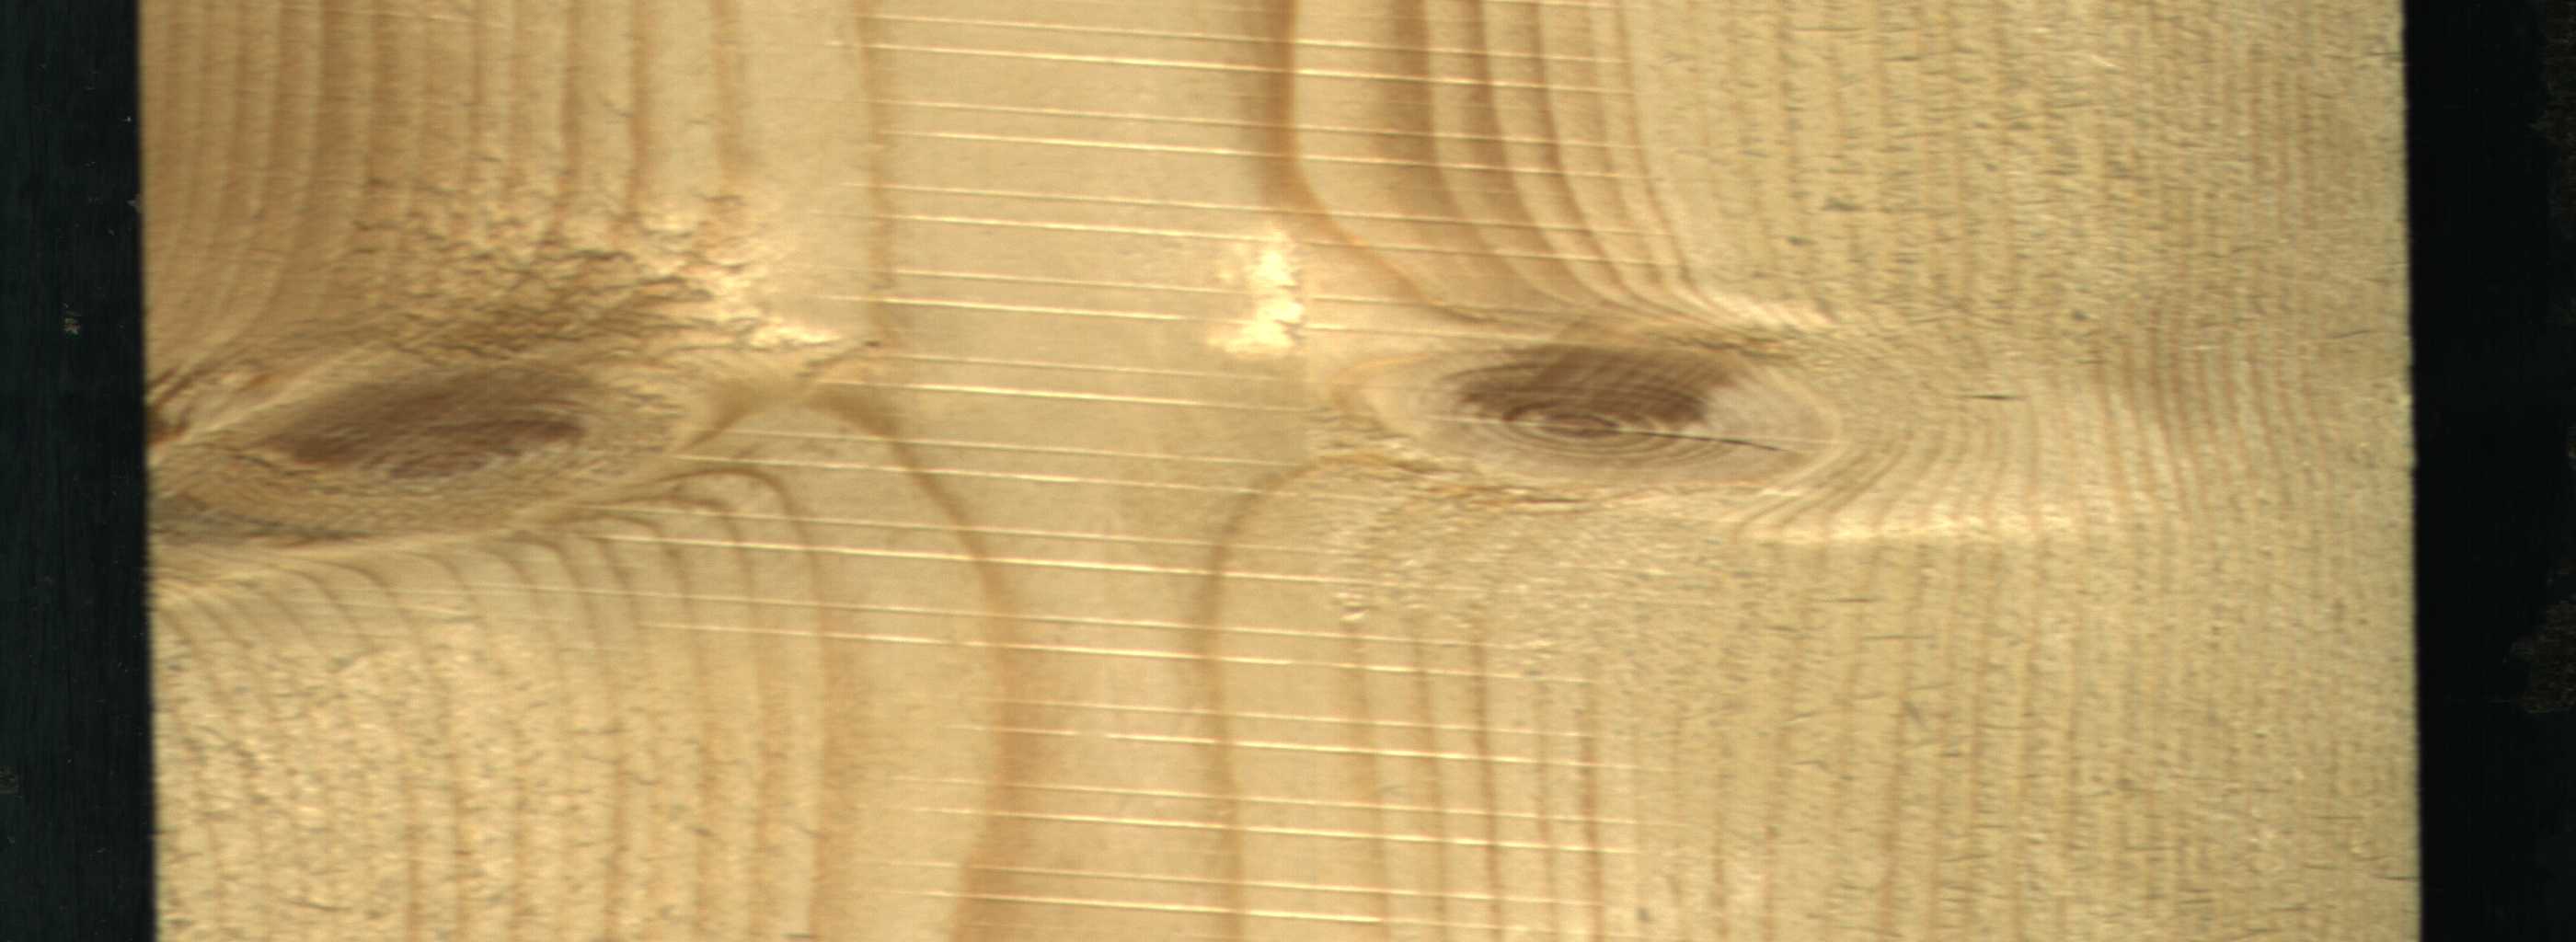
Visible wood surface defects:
Live_Knot
Live_Knot